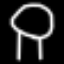
Label: mushroom